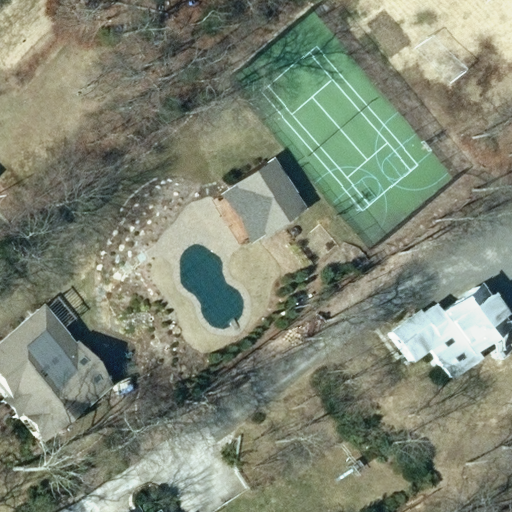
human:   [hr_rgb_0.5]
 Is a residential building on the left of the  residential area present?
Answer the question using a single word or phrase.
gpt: no

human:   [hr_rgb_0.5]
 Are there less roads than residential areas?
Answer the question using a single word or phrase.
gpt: yes

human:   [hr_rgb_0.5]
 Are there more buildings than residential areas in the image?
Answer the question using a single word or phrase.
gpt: yes

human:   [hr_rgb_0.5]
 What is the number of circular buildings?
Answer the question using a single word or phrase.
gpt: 0

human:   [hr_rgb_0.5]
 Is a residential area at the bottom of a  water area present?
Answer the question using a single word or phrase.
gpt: no

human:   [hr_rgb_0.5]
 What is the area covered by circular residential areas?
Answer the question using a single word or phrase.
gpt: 0m2

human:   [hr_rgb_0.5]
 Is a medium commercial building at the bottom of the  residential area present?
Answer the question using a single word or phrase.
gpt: no

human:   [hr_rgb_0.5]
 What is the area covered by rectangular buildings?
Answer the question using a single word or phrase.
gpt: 171m2

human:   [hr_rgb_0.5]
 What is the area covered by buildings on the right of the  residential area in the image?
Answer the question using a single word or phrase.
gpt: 851m2

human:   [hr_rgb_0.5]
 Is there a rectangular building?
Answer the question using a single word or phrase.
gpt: yes

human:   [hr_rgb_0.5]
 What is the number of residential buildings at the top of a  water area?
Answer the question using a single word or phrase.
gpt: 0

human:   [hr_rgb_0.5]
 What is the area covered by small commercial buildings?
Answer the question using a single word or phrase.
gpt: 0m2

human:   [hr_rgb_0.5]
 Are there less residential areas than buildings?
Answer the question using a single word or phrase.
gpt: yes

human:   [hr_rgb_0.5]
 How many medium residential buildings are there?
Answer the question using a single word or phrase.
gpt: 3

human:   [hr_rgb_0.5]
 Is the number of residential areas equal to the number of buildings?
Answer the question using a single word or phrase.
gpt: no

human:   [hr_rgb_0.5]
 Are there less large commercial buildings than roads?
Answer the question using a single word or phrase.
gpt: no

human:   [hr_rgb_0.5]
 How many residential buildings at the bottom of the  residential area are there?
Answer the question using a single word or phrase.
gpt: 0

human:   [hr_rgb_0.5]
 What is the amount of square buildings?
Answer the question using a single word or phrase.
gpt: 0

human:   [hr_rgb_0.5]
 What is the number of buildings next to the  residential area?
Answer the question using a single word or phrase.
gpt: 4

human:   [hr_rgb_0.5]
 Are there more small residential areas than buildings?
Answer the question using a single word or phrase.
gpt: no

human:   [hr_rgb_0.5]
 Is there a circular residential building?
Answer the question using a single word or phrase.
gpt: no

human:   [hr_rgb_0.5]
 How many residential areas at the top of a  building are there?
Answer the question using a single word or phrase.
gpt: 0

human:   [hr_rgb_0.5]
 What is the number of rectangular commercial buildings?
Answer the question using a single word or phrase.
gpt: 0

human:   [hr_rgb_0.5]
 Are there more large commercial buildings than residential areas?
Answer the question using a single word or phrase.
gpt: no

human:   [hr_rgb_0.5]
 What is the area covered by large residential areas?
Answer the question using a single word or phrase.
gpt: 10637m2

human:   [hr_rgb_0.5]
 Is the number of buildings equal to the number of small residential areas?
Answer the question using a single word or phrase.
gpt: no

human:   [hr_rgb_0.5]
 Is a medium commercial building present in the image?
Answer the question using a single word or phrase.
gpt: no

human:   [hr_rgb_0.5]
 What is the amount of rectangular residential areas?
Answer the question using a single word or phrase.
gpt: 1

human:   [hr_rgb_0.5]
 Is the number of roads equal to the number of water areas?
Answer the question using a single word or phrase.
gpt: yes

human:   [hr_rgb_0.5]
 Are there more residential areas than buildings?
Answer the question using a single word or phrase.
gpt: no

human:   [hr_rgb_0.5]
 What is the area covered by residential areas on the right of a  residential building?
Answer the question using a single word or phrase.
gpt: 0m2

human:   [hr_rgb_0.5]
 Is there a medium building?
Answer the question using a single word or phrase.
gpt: yes

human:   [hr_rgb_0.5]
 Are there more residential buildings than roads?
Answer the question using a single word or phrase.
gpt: yes

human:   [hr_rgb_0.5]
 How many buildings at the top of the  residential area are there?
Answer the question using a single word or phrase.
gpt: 4

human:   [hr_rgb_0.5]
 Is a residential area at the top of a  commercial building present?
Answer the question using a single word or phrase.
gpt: no

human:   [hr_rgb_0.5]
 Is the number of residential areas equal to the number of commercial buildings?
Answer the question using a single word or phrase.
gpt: no